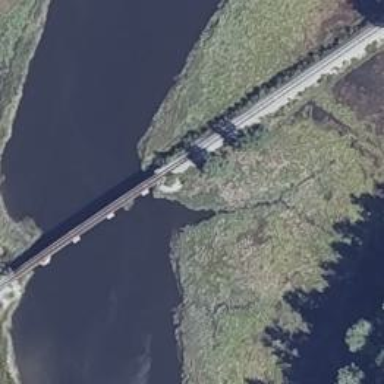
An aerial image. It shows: Railway bridge.